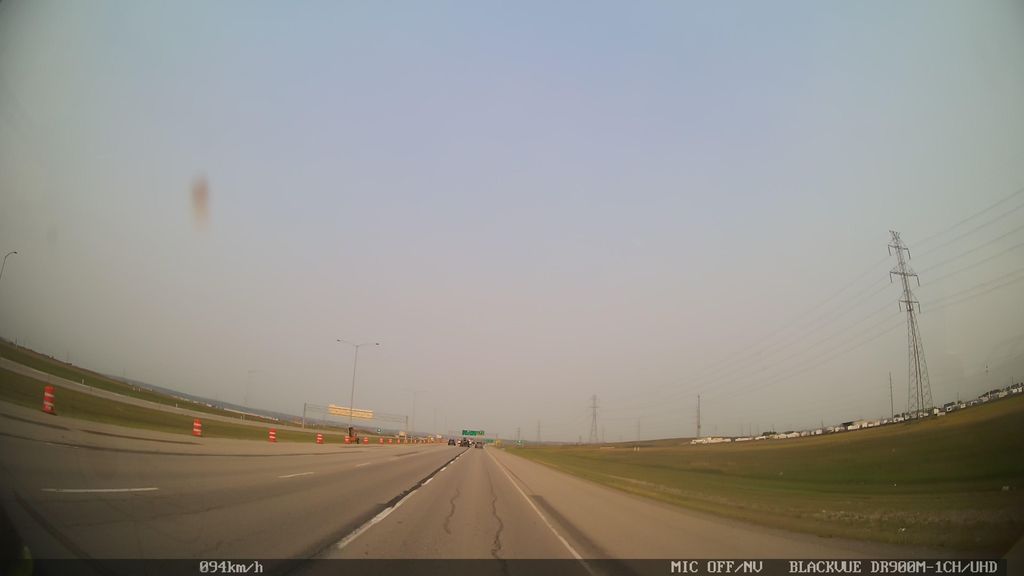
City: calgary